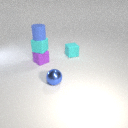
small blue metal sphere to the right of small purple rubber cube